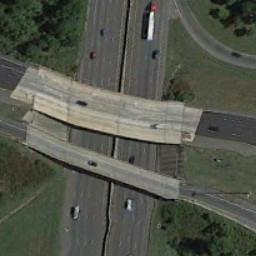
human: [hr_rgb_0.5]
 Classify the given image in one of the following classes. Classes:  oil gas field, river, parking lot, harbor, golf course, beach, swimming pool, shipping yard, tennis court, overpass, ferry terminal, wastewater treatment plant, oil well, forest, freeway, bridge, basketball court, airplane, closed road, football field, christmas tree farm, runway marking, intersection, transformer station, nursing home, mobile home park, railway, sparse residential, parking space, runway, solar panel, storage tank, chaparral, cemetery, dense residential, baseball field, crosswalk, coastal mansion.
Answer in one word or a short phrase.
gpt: overpass